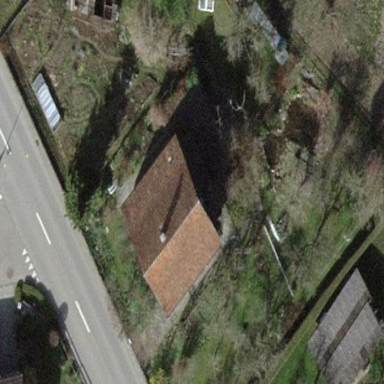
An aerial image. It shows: Detached building with gabled roof.